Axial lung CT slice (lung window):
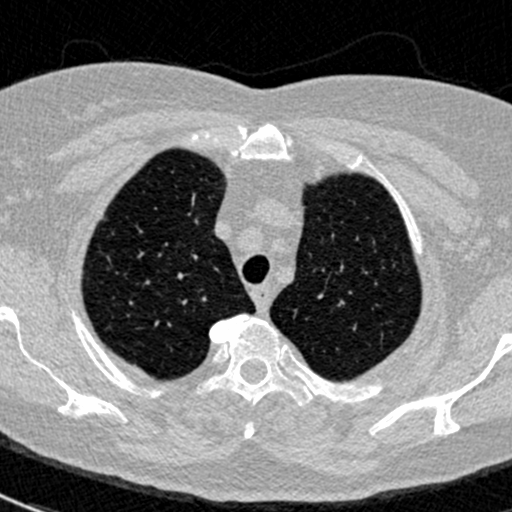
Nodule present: no